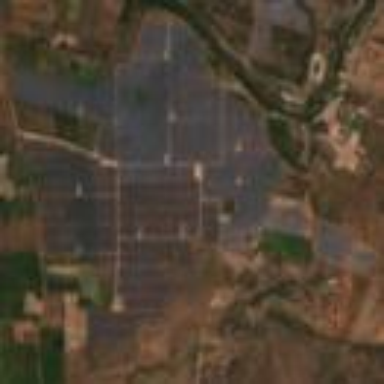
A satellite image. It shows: Industrial area with solar power plant utilizing photovoltaic panels to generate electricity.